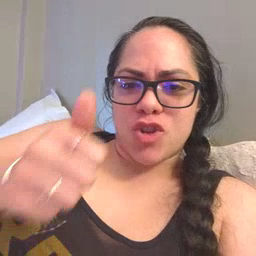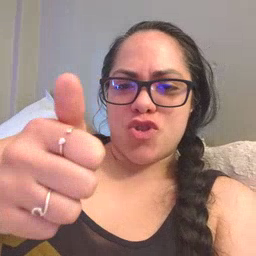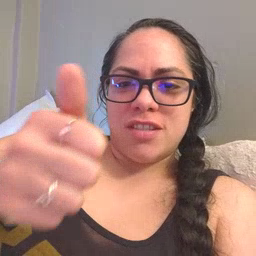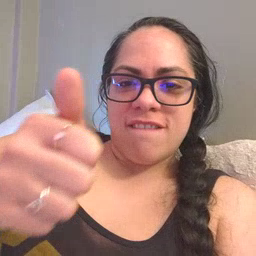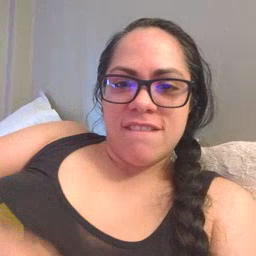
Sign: yourself